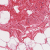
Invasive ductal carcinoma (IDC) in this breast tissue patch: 0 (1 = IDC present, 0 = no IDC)